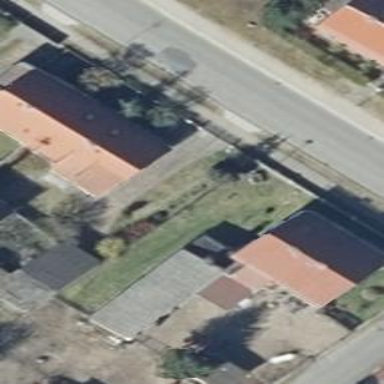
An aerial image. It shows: Detached building.